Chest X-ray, AP view. Patient: 54 years old, sex M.
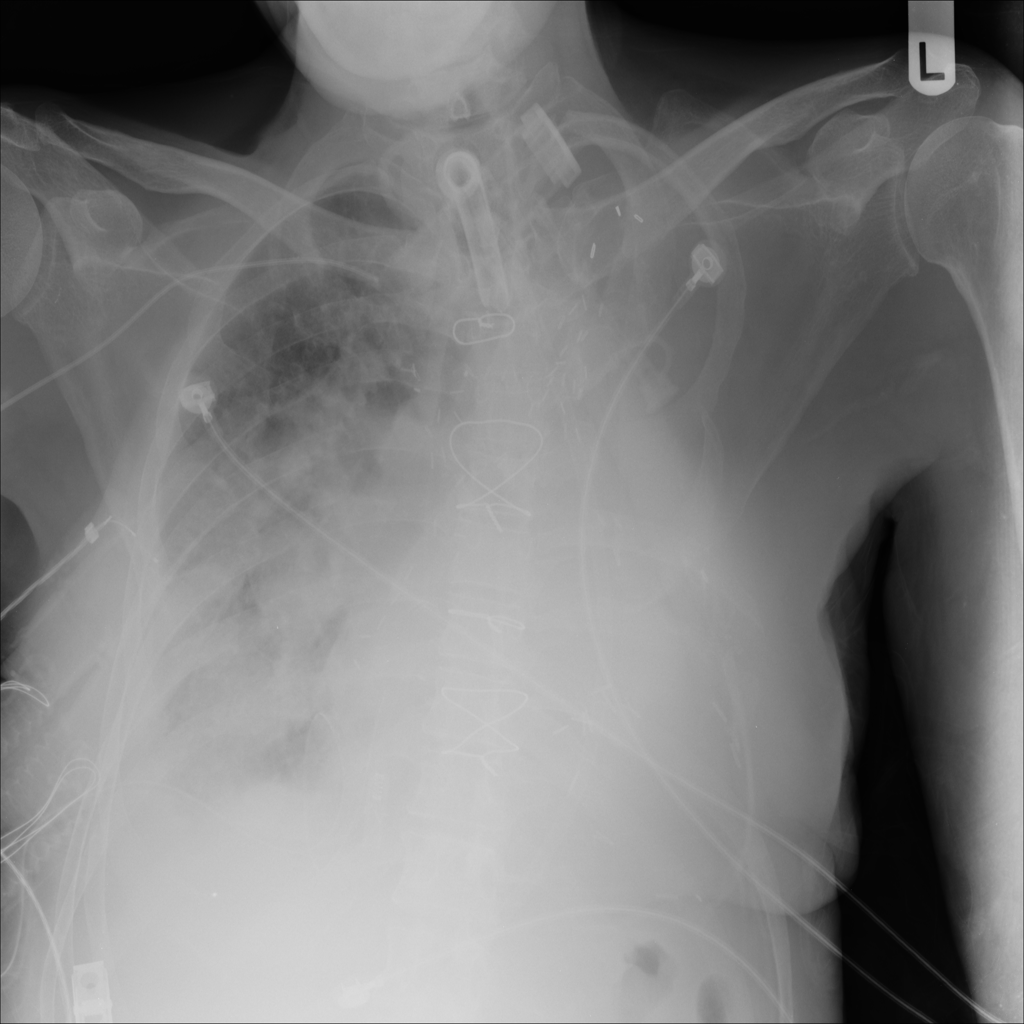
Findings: No Finding